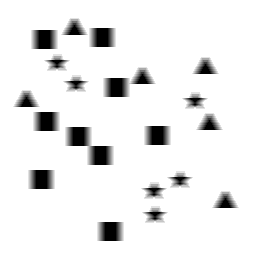
Squares: 9
Triangles: 6
Stars: 6
Total shapes: 21